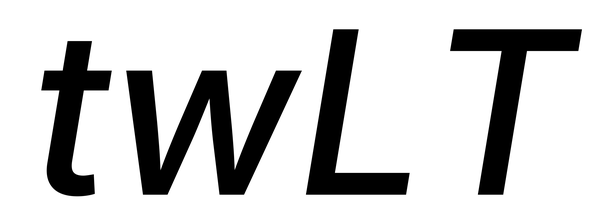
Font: Inter-Italic_Medium_Italic